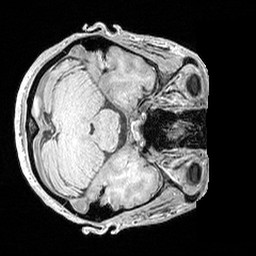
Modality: MP2RAGE
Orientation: axial
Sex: female
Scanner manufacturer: siemens
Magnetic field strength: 3 T
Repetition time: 5 s
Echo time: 0.00292 s